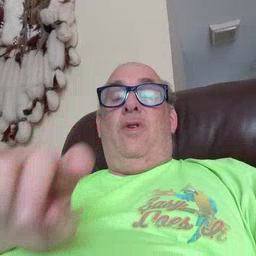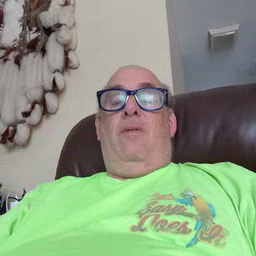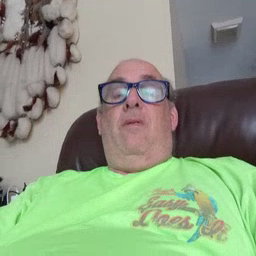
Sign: chair